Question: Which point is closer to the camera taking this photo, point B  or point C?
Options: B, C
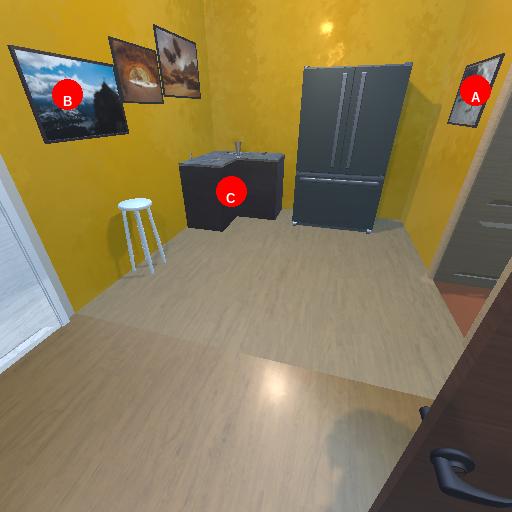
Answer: B